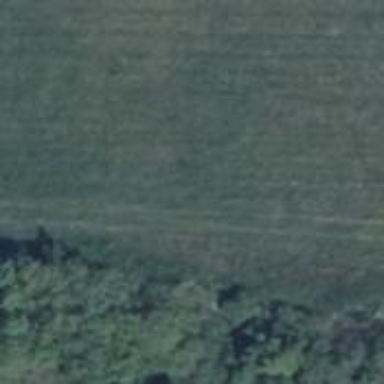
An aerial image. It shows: Grass track with grade5 track type.